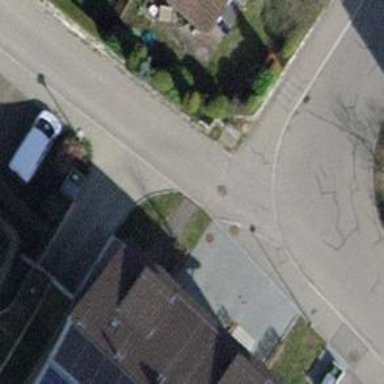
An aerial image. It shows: Paved driveway road for service vehicles.